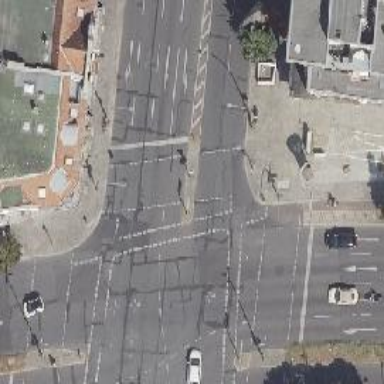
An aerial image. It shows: Crossing with traffic signals.